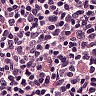
Metastatic tissue present: no